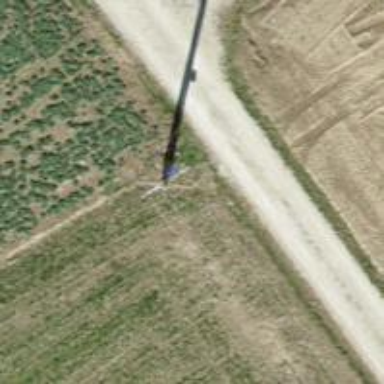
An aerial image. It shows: Concrete power pole.